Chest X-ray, PA view. Patient: 56 years old, sex M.
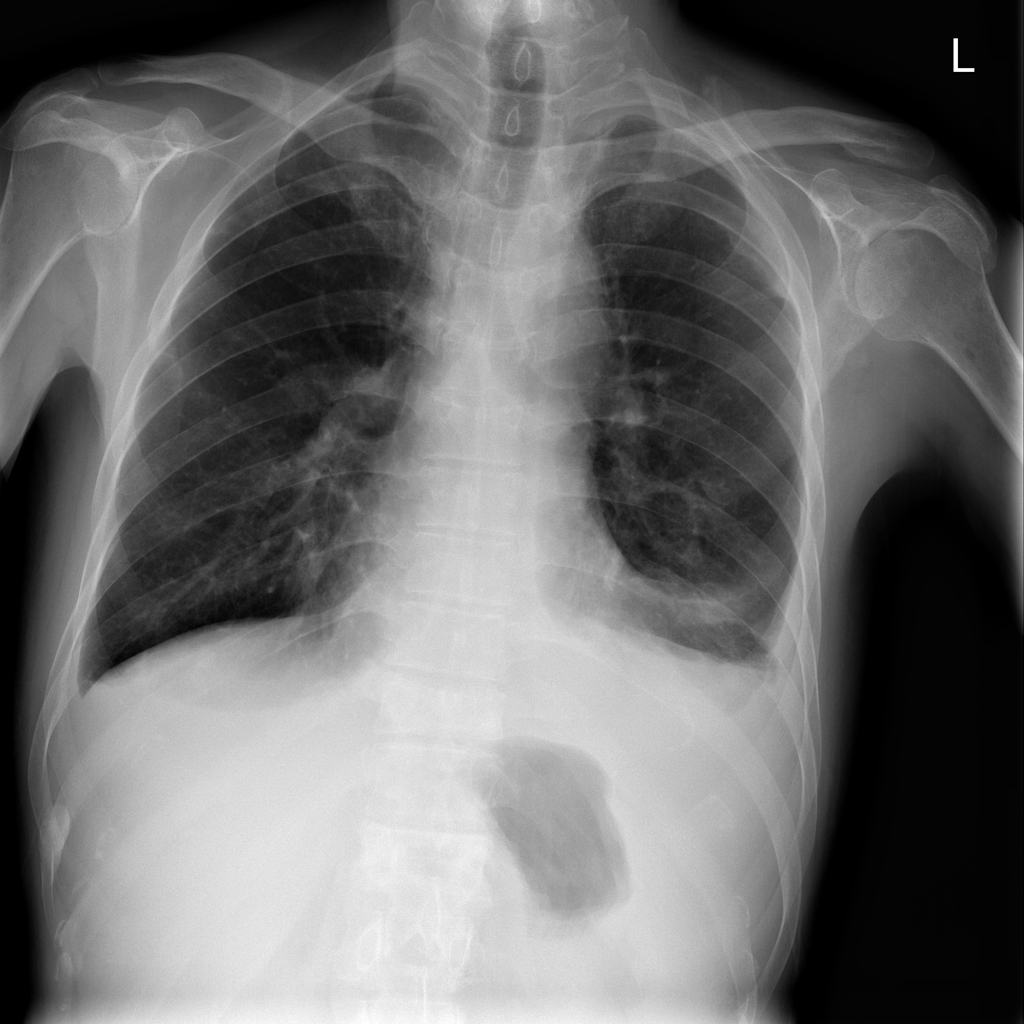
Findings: Effusion